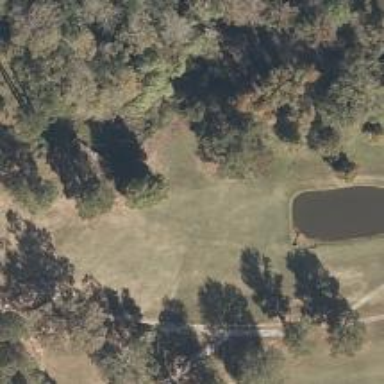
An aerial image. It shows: Golf hole.